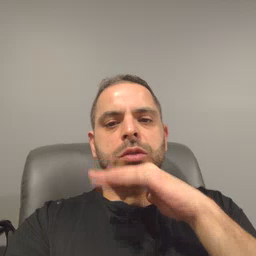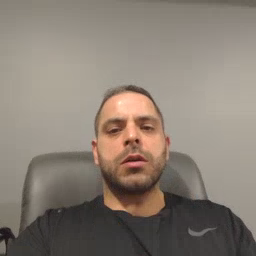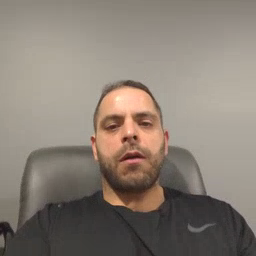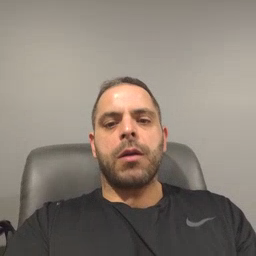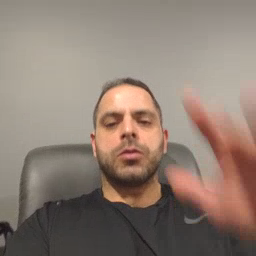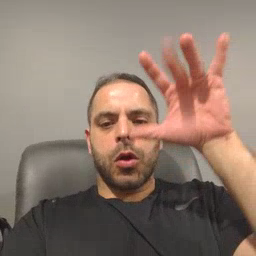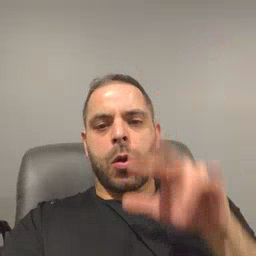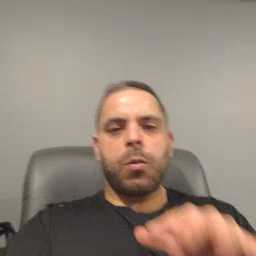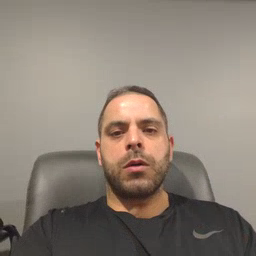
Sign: snow